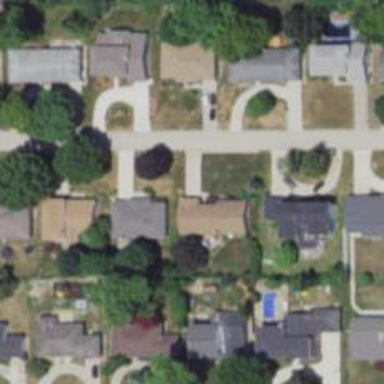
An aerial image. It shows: Driveway.